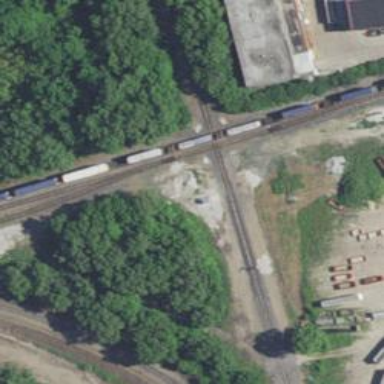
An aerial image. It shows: Railway crossing.